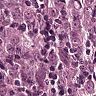
Metastatic tissue present: yes